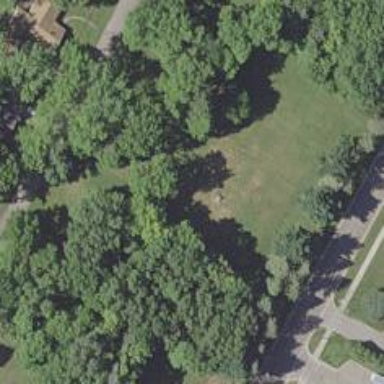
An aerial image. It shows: Disc golf hole.